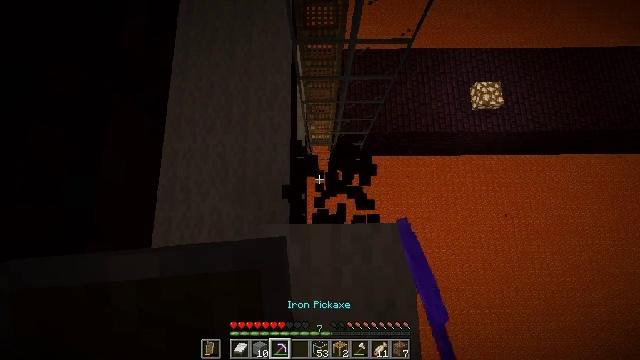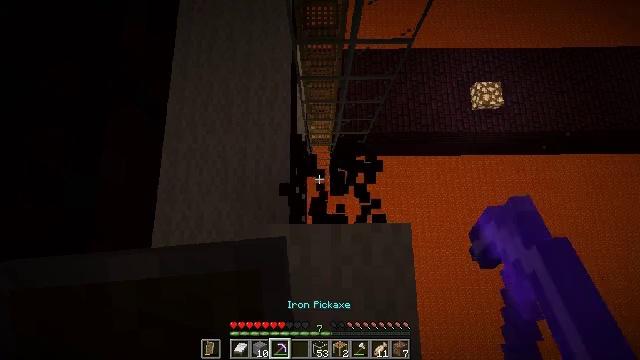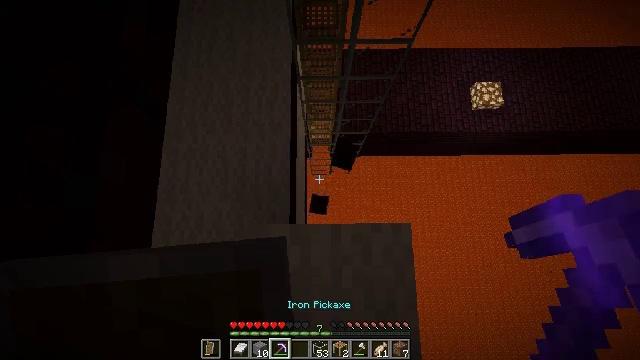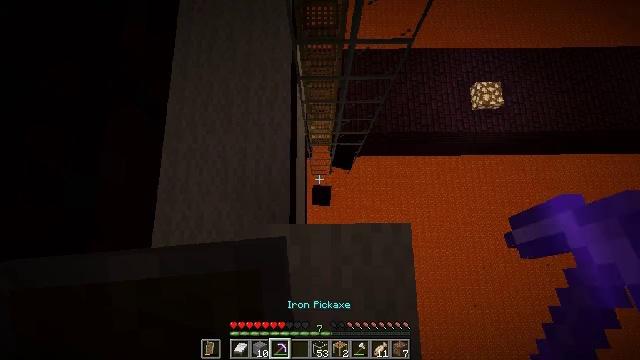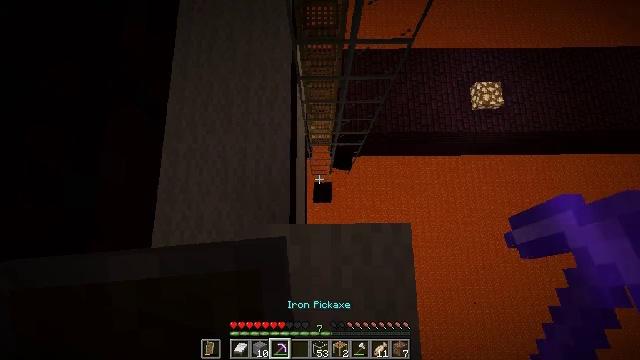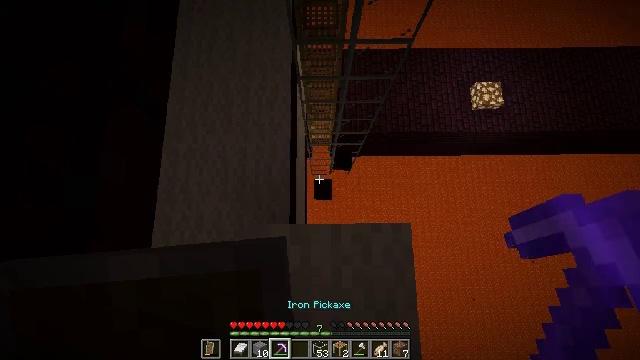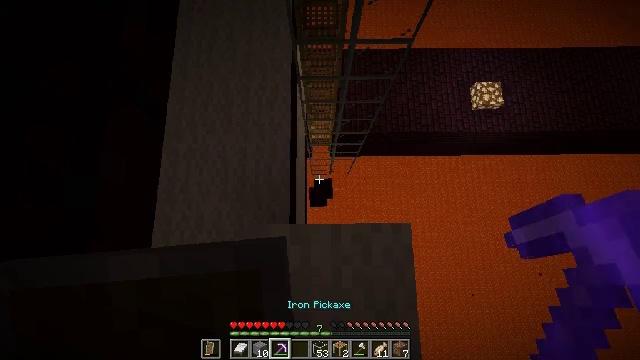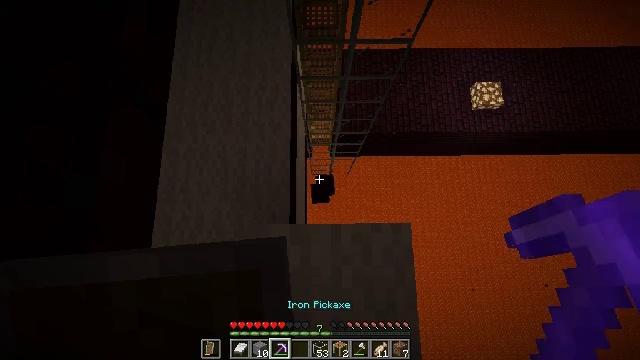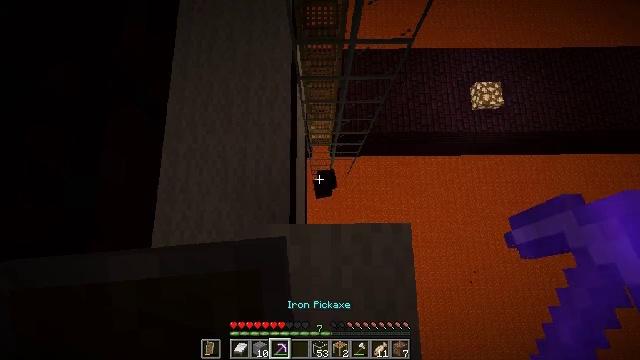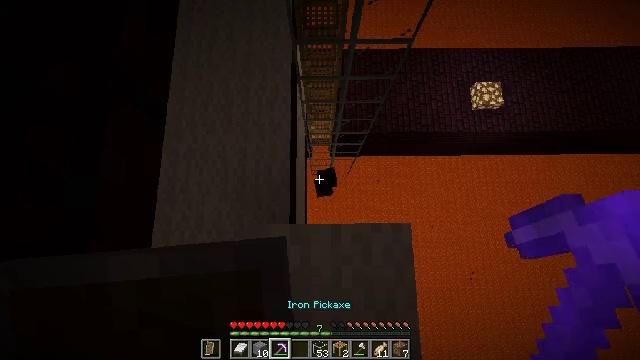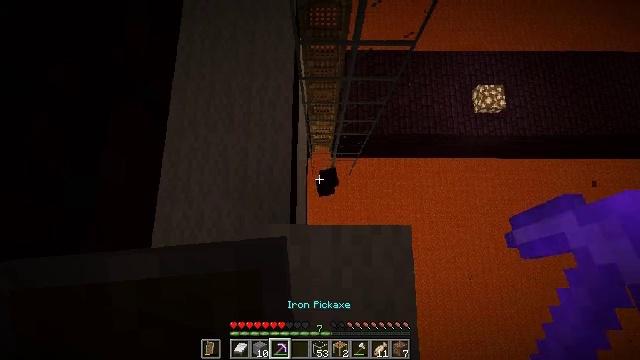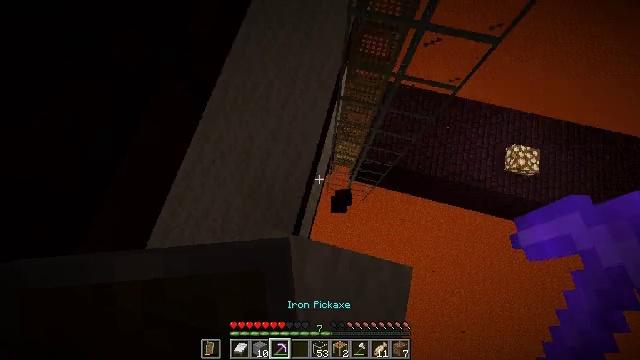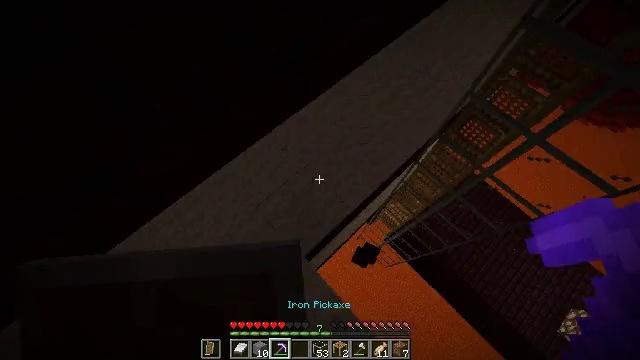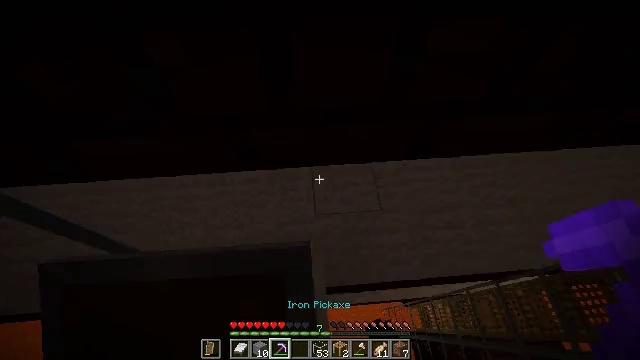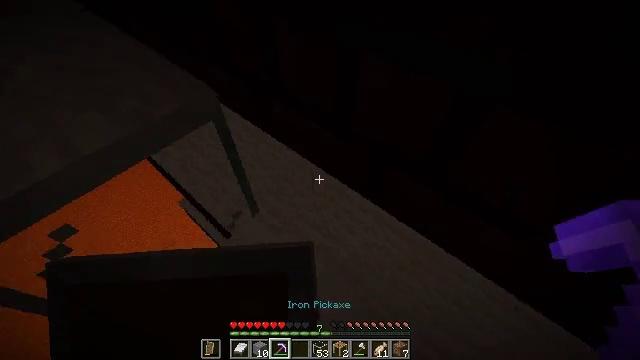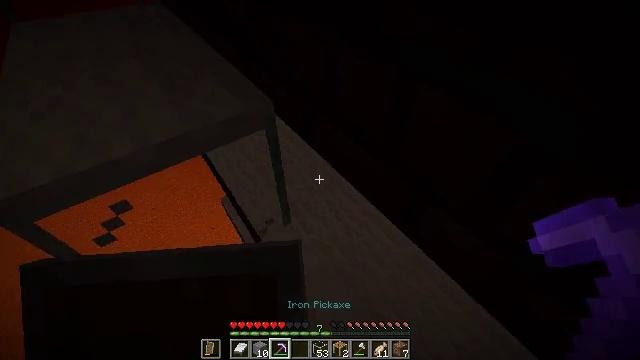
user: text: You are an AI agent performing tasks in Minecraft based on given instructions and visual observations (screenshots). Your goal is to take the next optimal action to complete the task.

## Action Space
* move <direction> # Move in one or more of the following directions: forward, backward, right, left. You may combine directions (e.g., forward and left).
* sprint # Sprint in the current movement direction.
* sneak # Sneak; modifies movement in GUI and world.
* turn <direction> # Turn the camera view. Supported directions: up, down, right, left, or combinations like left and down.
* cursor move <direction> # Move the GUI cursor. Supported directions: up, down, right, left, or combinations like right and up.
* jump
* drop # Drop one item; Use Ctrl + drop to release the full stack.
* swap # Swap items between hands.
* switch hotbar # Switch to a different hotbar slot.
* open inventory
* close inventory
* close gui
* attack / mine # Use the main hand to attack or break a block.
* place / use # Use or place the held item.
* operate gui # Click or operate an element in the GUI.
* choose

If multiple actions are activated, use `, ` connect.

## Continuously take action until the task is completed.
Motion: motion action
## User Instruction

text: Break the white carpet block.
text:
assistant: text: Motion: attack / mine
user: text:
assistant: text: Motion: attack / mine
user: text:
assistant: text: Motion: attack / mine
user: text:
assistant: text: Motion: no_op
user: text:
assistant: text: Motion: no_op
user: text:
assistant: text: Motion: no_op
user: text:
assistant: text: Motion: no_op
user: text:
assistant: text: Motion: no_op
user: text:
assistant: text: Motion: no_op
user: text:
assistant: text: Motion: no_op
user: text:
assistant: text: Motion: turn left and up
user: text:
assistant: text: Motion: turn left and up
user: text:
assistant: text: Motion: turn left and up
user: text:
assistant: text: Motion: turn left and up
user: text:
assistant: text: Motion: turn left and up
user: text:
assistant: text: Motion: turn left and up
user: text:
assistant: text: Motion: no_op
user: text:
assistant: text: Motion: no_op
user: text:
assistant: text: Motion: turn right
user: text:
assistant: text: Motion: turn right
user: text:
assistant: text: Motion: no_op
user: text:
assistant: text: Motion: turn left
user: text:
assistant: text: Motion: turn left and up
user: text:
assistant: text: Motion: turn left and up
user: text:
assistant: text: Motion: turn left and up
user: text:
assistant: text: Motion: turn left and up
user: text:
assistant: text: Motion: move forward, turn left and up
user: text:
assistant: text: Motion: move forward
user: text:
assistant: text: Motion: move forward
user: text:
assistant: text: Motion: move forward